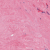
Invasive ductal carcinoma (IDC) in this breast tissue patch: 1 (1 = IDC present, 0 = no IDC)